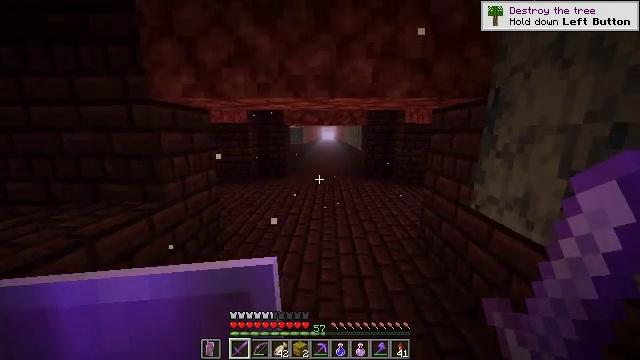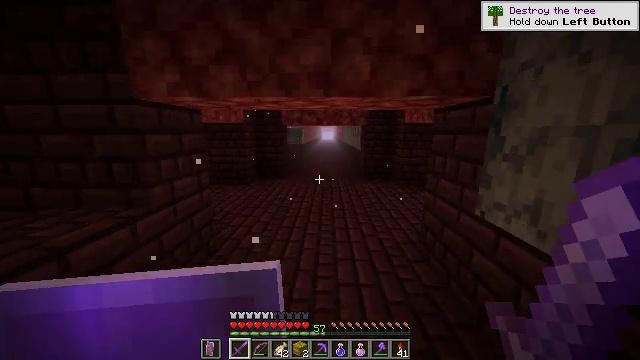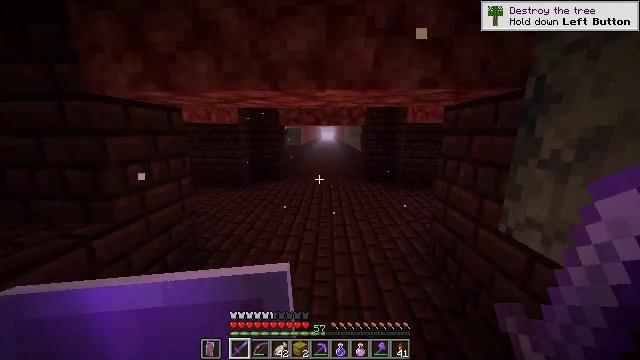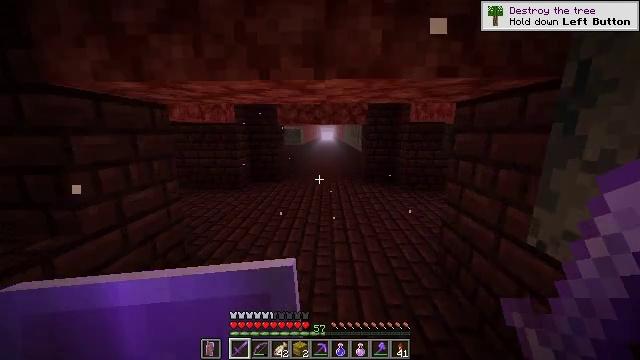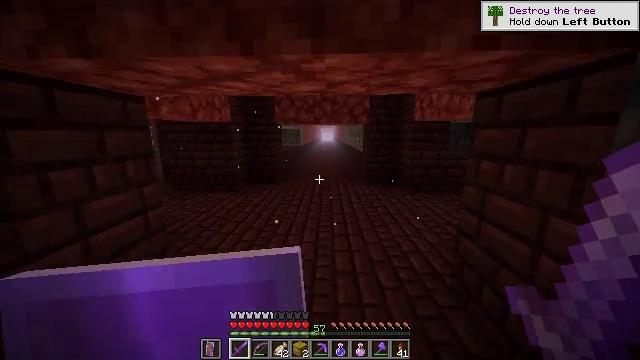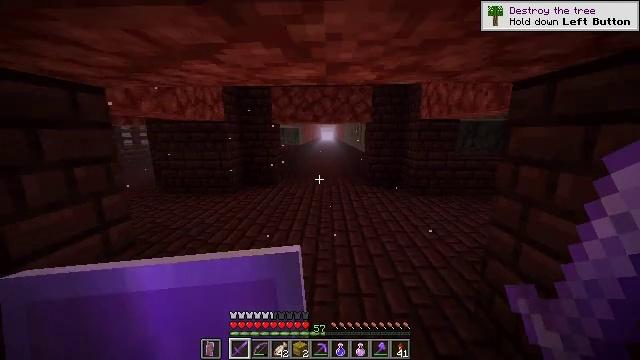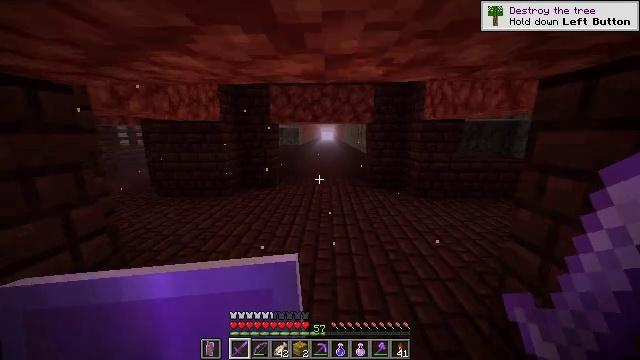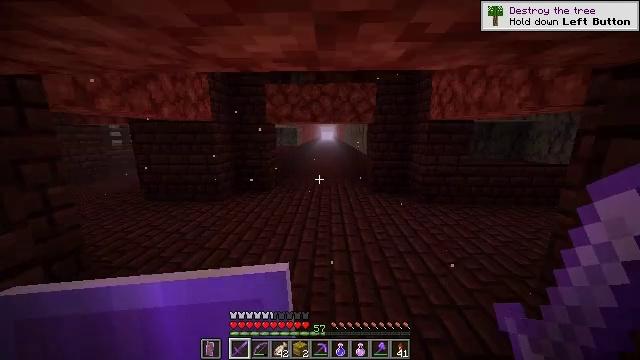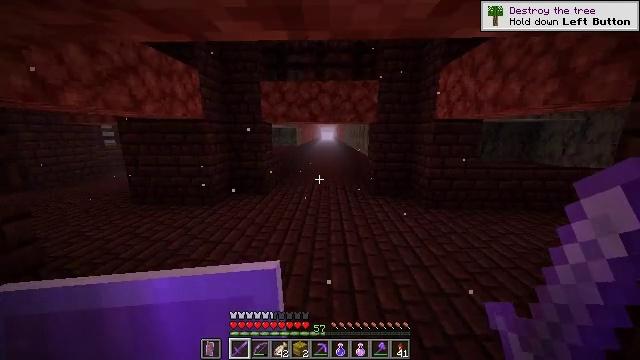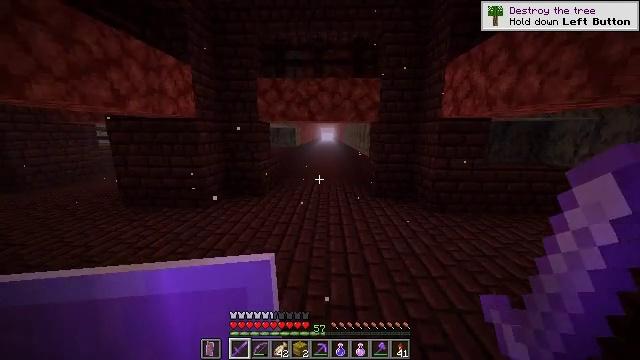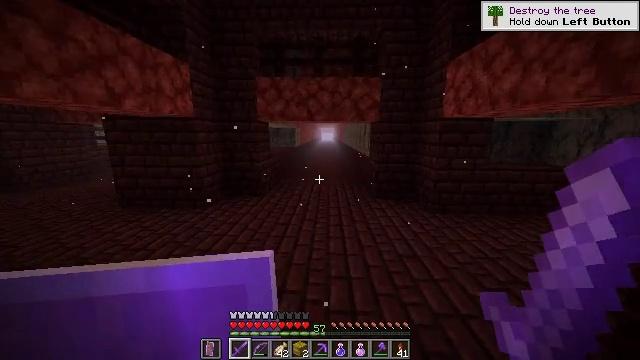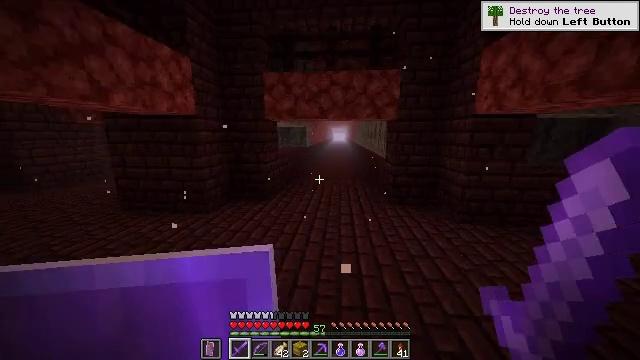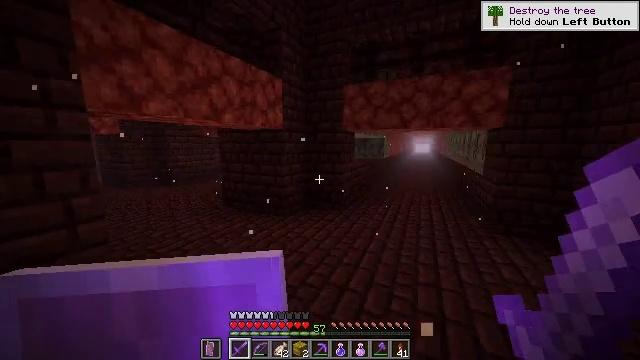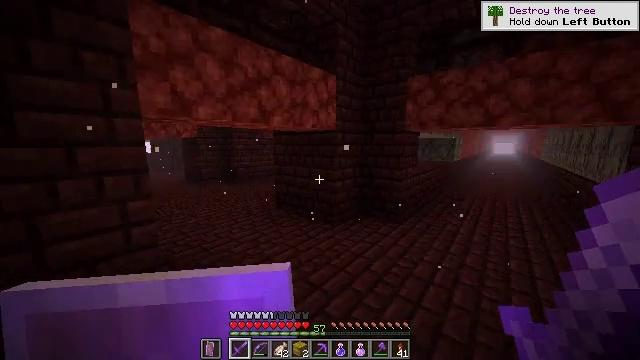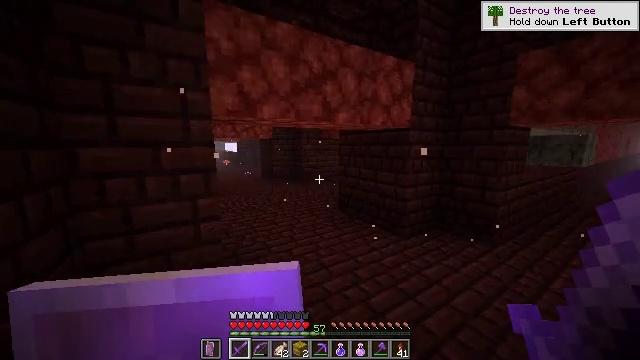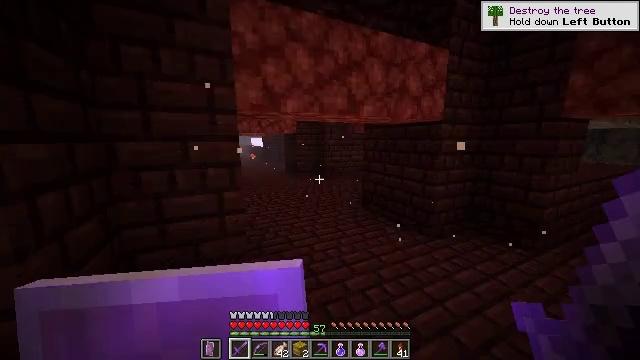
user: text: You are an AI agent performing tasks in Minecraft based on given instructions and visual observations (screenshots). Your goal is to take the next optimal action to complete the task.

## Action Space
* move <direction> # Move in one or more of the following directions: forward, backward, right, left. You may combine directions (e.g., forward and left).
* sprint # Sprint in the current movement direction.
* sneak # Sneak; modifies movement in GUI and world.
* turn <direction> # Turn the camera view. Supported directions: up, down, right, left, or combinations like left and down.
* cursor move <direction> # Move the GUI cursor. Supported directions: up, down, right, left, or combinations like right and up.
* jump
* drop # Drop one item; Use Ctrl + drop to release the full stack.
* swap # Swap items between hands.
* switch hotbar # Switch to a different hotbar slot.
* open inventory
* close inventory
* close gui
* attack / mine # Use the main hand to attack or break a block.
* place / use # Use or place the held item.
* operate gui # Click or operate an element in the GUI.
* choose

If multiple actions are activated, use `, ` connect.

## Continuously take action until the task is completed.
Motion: motion action
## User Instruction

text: Combat the magma cube.
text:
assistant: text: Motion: move forward, sprint
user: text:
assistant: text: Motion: move forward, sprint
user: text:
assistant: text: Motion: move forward, sprint
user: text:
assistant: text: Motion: move forward, sprint
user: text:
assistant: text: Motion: move forward, sprint
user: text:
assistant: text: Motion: move forward, sprint
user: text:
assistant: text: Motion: move forward, sprint
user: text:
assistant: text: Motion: move forward, sprint
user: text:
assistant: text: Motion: move forward, sprint
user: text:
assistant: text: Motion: move forward, sprint
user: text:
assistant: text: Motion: move forward, sprint, turn left
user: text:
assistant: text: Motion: move forward, sprint, turn left and up
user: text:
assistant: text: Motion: move forward, sprint, turn left
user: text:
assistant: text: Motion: move forward, sprint, turn left
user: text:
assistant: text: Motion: move forward, sprint, turn left and down
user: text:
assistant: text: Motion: move forward, sprint
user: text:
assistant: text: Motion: move forward, sprint
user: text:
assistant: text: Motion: move forward, sprint
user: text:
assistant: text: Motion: move forward, sprint
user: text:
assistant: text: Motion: move forward, sprint
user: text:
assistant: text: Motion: move forward, sprint
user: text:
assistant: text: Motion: move forward, sprint, turn left
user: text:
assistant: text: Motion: move forward, sprint, turn left
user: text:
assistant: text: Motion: move forward, sprint, turn left
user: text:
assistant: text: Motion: move forward, sprint, turn left
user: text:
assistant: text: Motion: move forward, sprint
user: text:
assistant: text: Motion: move forward, sprint
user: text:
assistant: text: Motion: move forward, sprint
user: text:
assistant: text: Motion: move forward, sprint
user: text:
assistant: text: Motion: move forward, sprint